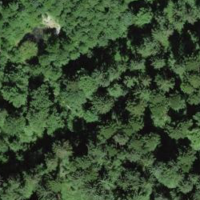
EUNIS habitat code: 43
Species observed at this site:
Prunus spinosa